Question: I have changed overflow CSS but my app design is dark, so I can see white rectangular where both scroll bars converge. How to hide it?

'''
::-webkit-scrollbar {
width: 20px;
cursor: pointer;
}
::-webkit-scrollbar-track {
box-shadow: inset 0 0 5px grey;
border-radius: 10px;
}
::-webkit-scrollbar-thumb {
background: #edde5d;
border-radius: 10px;
}
::-webkit-scrollbar-thumb:hover {
background: #f09819;
}
'''
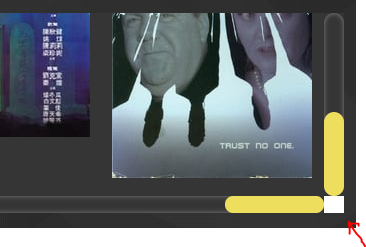
Answer: Use this CSS as per your convenience, it would work fine :
'''
::-webkit-scrollbar-corner {
background: rgba(0,0,0,0); // transparent or any other color you want
}
'''